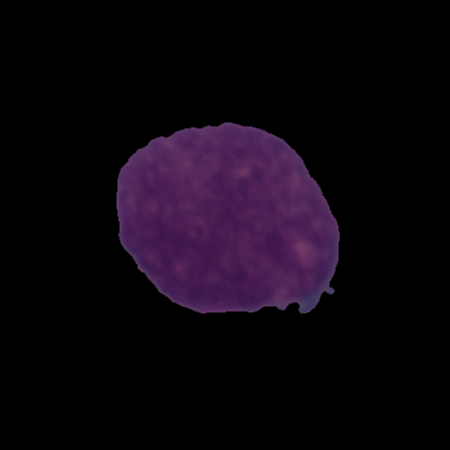
Label: cancer